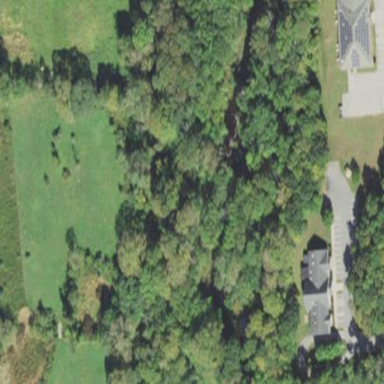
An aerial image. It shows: Nature reserve in woodland area.